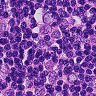
Metastatic tissue present: yes